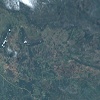
Label: land